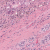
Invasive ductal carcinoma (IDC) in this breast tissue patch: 0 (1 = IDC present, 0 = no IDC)